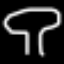
Label: mushroom